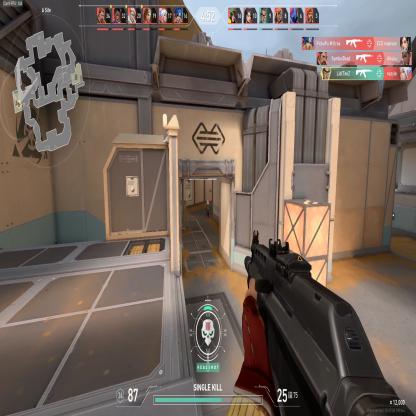
Label: enemy